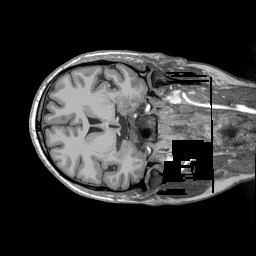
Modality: T1w
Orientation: axial